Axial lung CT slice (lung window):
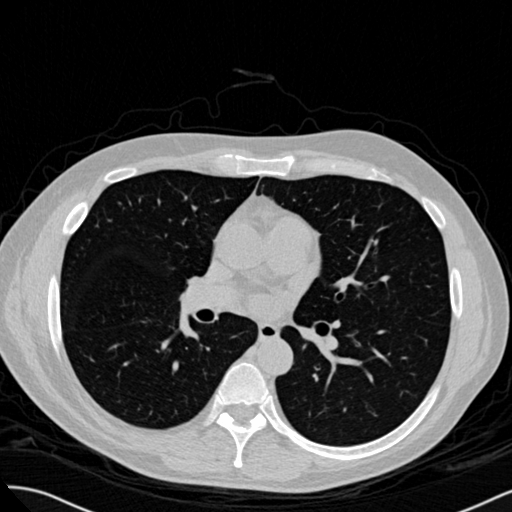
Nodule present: no